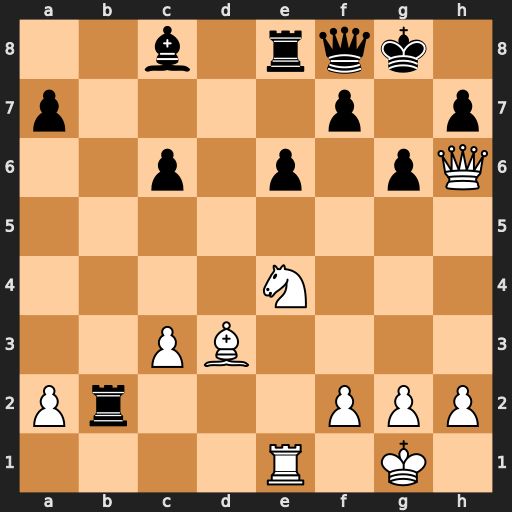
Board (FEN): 2b1rqk1/p4p1p/2p1p1pQ/8/4N3/2PB4/Pr3PPP/4R1K1
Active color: w
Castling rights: -
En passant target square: -
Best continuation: Nf6+ Kh8 Qxh7#